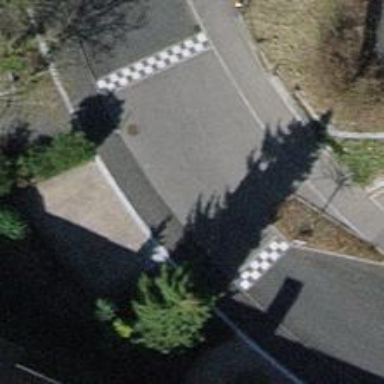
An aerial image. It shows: Table-style traffic calming feature.